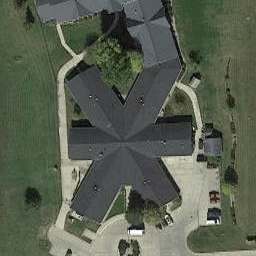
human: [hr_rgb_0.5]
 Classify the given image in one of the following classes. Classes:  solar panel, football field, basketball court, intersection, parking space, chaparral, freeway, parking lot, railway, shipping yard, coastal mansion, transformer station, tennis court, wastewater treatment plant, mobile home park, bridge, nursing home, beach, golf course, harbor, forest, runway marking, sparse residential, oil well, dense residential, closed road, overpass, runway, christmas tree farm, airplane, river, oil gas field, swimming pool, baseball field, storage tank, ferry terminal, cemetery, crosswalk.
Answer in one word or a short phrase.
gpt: nursing home